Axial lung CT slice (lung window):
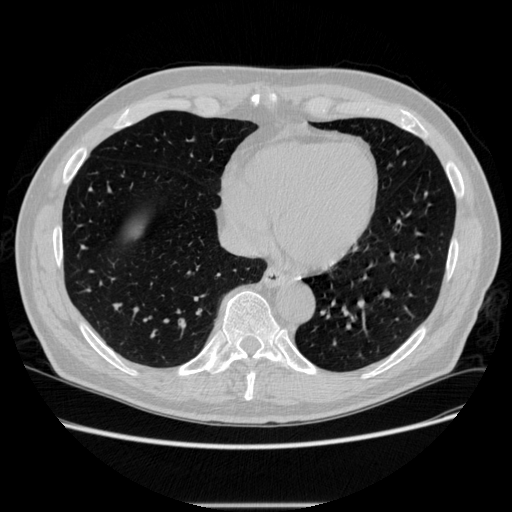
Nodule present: no